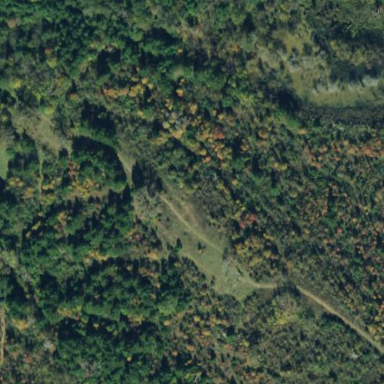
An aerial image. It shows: Woodland with evergreen needle-leaved trees.